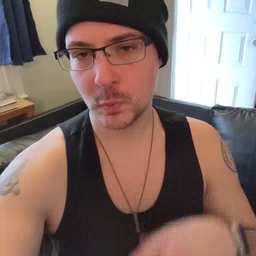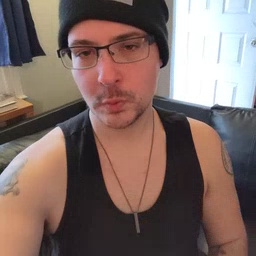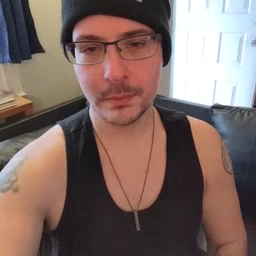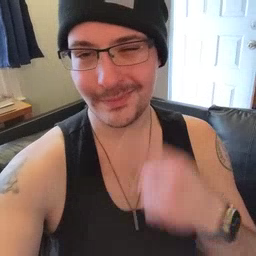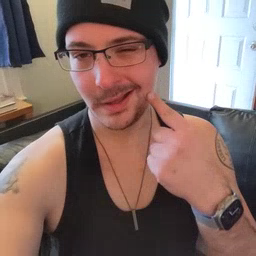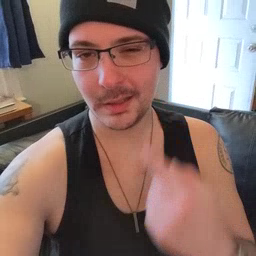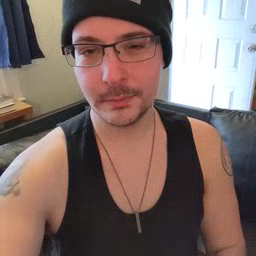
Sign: smile